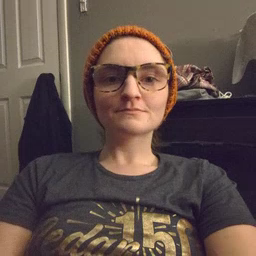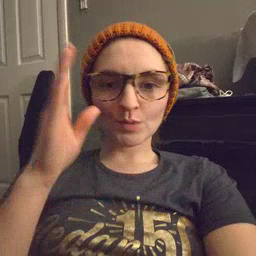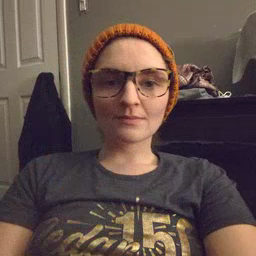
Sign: hello